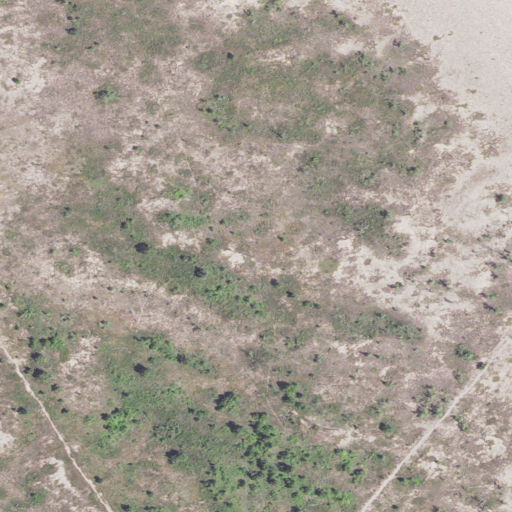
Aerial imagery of mountain in Michigan named Sleeping Bear Dunes containing grassland and barren land